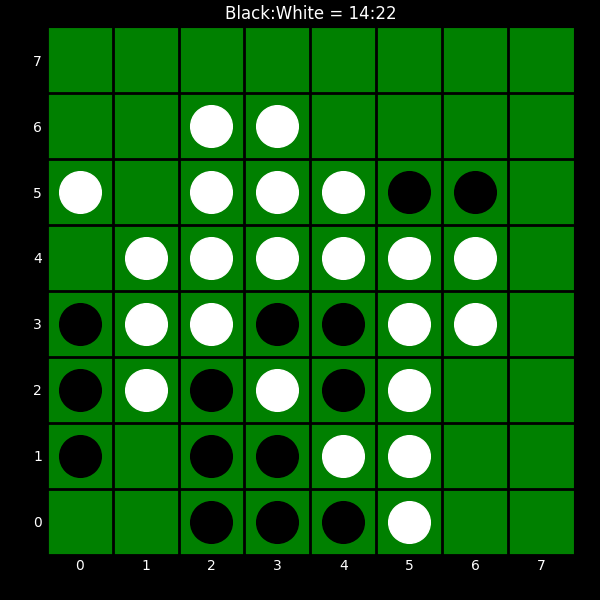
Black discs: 14
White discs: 22